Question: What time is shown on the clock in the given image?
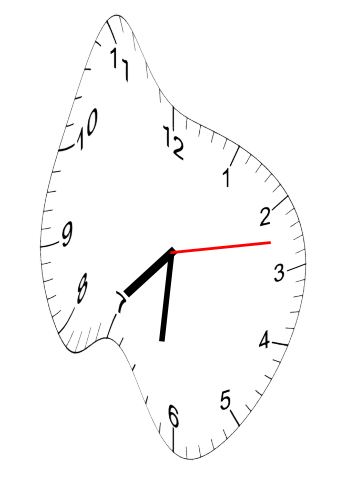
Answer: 07:31:13